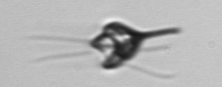
Label: Pyramimonas_longicauda